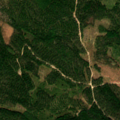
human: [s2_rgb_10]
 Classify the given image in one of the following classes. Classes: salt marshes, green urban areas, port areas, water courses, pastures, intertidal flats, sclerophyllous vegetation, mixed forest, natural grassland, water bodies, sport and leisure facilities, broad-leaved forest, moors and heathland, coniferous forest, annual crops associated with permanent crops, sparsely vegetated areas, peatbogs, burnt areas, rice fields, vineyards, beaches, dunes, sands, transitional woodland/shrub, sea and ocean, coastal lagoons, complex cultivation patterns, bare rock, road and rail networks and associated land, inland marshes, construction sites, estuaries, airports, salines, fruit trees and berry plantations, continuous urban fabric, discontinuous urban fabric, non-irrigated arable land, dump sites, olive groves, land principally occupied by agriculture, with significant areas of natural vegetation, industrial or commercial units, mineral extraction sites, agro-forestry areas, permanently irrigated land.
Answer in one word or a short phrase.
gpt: coniferous forest, mixed forest